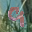
Label: 9